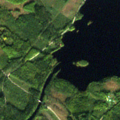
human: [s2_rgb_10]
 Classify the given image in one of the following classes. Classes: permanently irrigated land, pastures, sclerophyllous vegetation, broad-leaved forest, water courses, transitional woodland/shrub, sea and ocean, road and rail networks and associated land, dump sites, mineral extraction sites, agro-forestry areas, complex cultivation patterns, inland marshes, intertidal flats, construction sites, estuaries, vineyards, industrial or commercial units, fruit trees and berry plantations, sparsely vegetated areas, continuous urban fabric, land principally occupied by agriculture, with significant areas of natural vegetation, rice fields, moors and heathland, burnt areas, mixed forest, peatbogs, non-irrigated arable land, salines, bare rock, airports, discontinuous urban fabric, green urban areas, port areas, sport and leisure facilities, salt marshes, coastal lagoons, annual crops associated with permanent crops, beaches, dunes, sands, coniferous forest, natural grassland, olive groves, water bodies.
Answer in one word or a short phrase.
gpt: broad-leaved forest, coniferous forest, mixed forest, transitional woodland/shrub, water bodies